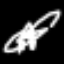
Label: The Eiffel Tower